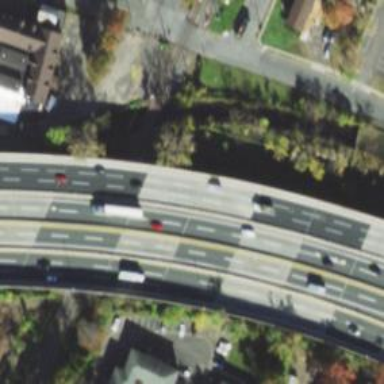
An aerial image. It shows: Bridge over motorway.